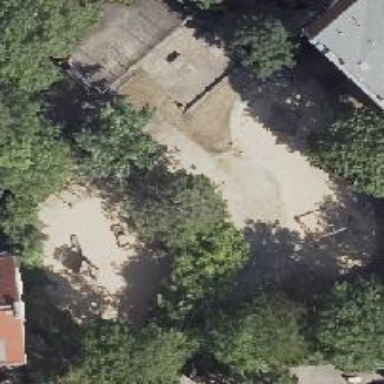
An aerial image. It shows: Playground with spiderweb theme.